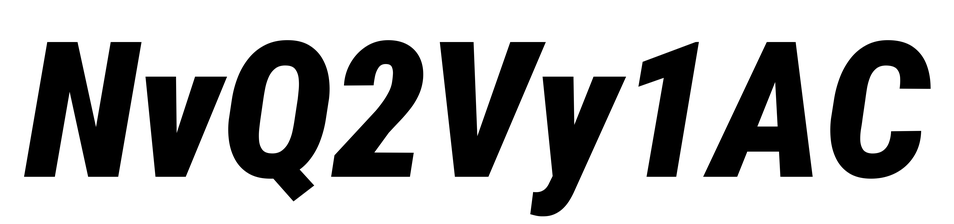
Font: Roboto-Italic_Condensed_Black_Italic